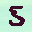
Label: 5